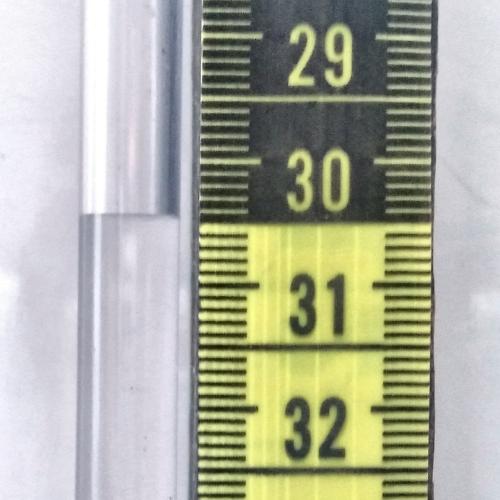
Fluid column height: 30.4 cm